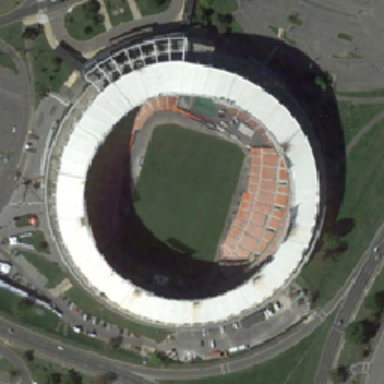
The stadium is white .